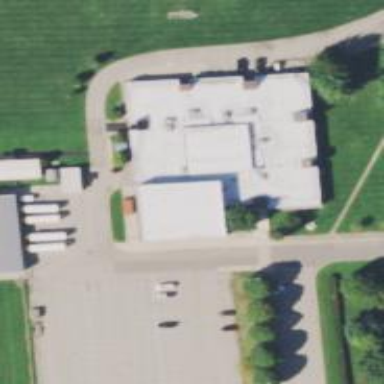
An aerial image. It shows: School building.